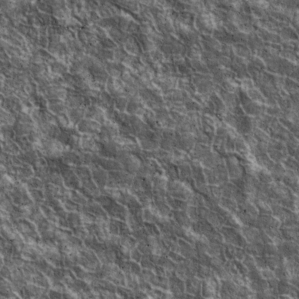
Label: non_frost